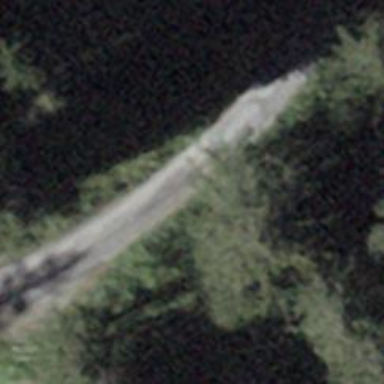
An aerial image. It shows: Unclassified road with asphalt surface.